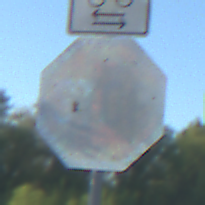
Verkehrszeichen: Stop
Zusatzzeichen oben: RichtungsangabeDurchPfeile9
Umgebung: Outdoor, Nature
Tageszeit: MorningAfternoon
Wetter: Clear
Licht: Natural
Jahreszeit: NotSpecified
Kontrast: HighContrast